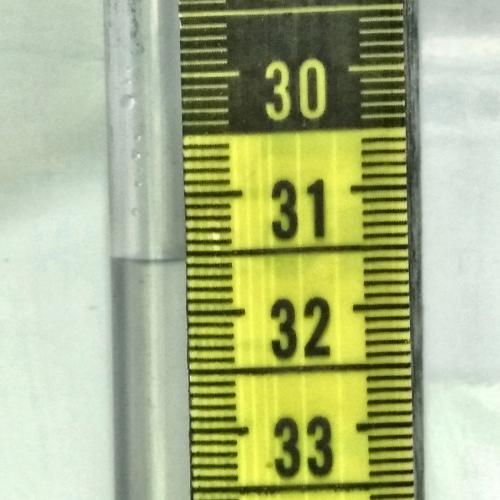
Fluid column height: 31.6 cm